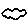
Label: cloud